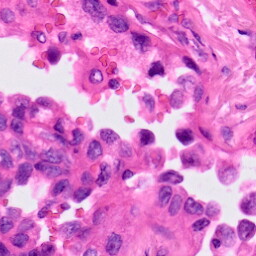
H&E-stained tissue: Lung